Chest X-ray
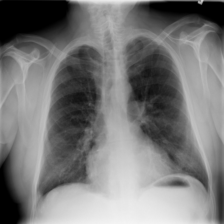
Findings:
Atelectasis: negative
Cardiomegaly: negative
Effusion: negative
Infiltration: negative
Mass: negative
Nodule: negative
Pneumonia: negative
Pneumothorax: negative
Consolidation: negative
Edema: negative
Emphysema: negative
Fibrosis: negative
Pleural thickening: negative
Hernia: negative